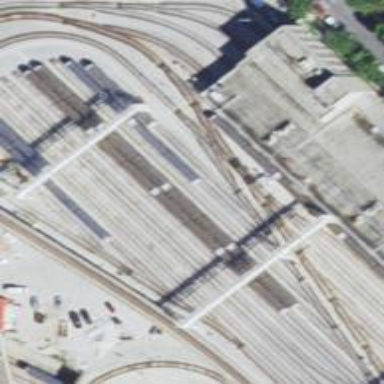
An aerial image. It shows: Electrified rail passing through service yard.